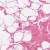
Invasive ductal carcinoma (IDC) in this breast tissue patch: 0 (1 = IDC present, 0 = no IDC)